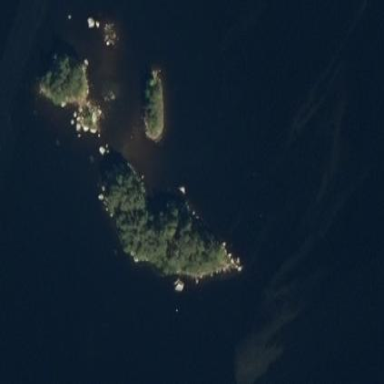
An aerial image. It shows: Islet.